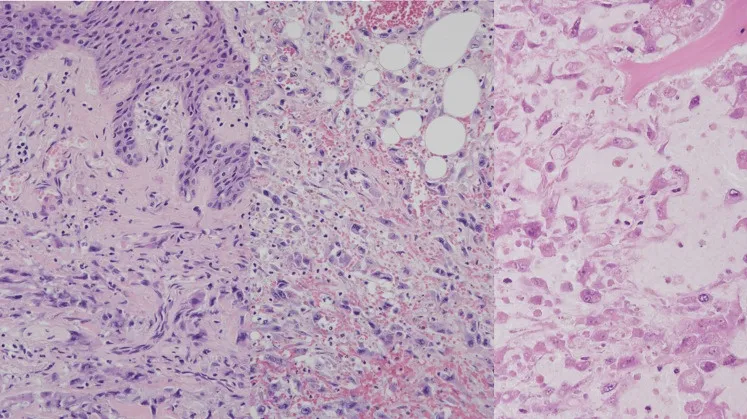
Cancer cells infiltrated in the skin and the spine. Left: cancer cells infiltrated in the skin. Middle: cancer cells infiltrated in subcutaneous tissue. Right: cancer cells infiltrated in L3.
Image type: pathology (h&e)